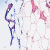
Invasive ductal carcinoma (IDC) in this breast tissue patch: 0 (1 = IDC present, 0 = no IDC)